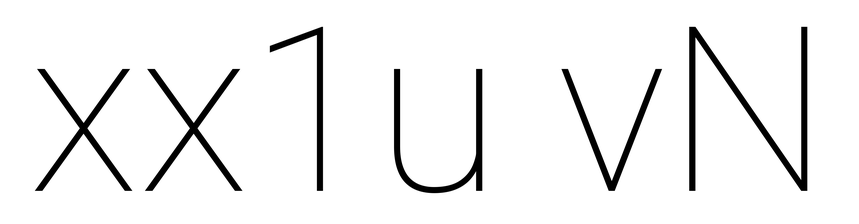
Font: Roboto_Thin